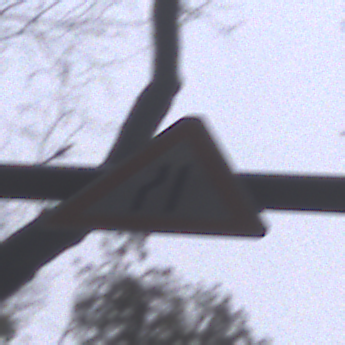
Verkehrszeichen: EinseitigVerengteFahrbahnLinks
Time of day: MorningAfternoon
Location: Outdoor (Nature)
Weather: Overcast
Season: Autumn
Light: Natural